Question: I have a datafile listing bandwidth for each machine on a network, but down and up. It looks like:
'''
"" 0 1 2 3
"Machine 1 D" <PHONE> 1318
"Machine 1 U" 119 245 561 491
'''
Where the first column is the data key, and there's 24 columns representing hours of data. I'd like to generate two histograms,(A) a rowstack that shows the total bandwidth of all the machines for each hour, and (B) a columnstack that shows each machine's hourly usage. So, in graph A, the hours would appear on the x axis, and each machine's usage would stack up cumulatively. In graph B, the machine names would appear on the x axis, and the usage during each hour would stack up cumulatively.
And, for extra credit, I'd like to graph the data twice, alternating rows (once for upload, once down). The trick here, is to preserve the first row as it contains column titles.
Does anyone know how to do this? I can get some results, but can't seem to get the key/xtics/titles etc to show correctly.
EDIT: Ok, so here's an example of what I have for a columnstack -
'''
reset
set style fill solid noborder
file = '.. est\example.dat'
col = 24
set style data histogram
set style histogram columnstacked
plot for [i=2:col+1] file u i title columnhead
'''
Which generates something like:

So, for example, how do I create a key with the column(1) fields?
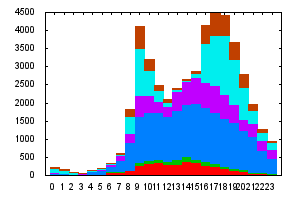
Answer: In the end, I discovered a number of things. First, using iteration in gnuplot seems rather buggy - it works, but constrains other options. Second, I reported a bug where the "every" statement is incompatible with using columnheaders. Third, I can't column/rowstack and declare the x axis as a time/date value. That left me basically writing out the plot long-hand.
columnstacked:
'''
set xtics ("midnight" 0, "1a" 1, ...)
plot file u 3:key(1) notitle, '' u 4, ...
'''
rowstacked:
'''
plot file u 3:xtic(1) t "midnight", u 4 t "1a", ...
'''